Question: i want to change 3 vertical dot icon in actionbar. can i change that?

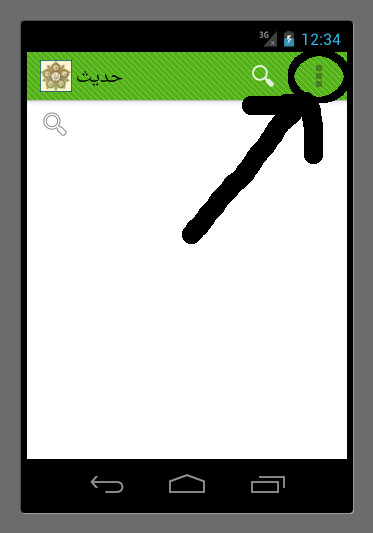
Answer: yes you can change that icon :)
1) goto resource folder (res) in folder structure then goto
2) menu folder in which you will find your menu.xml / main.xml or your created menu file in which you will find your menus
like setting menu and so on..
3) open that menu file you will get code something like that
4)
'''
<menu xmlns:android="http://schemas.android.com/apk/res/android" >
<item
android:id="@+id/action_settings"
android:icon="@drawable/post_icon"
android:orderInCategory="100"
android:showAsAction="always"
android:title="@string/action_settings"/>
</menu>
'''
5) just change the icon from line
'''
android:icon="@drawable/post_icon"
'''
insted of default icon you can keep your own one through this line
happy coding